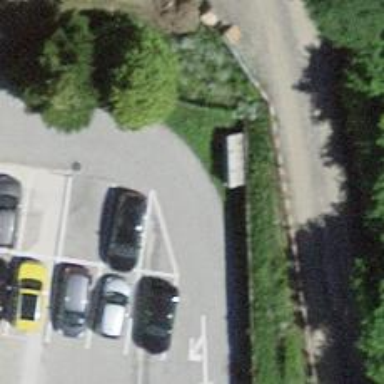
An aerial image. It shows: Parking aisle designated as service road.